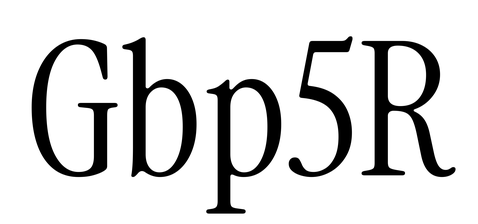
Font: InstrumentSerif-Regular